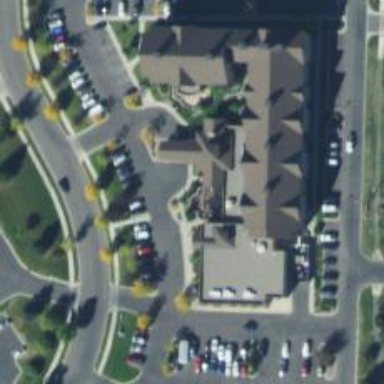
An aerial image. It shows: Hotel building.